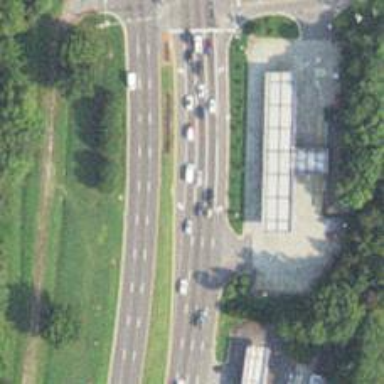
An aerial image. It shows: Expressway with asphalt surface classified as trunk highway.